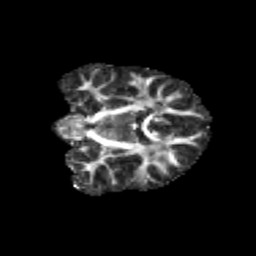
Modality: FA
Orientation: coronal
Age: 11
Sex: male
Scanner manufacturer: siemens
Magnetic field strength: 3 T
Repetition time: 3.8 s
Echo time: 0.07 s